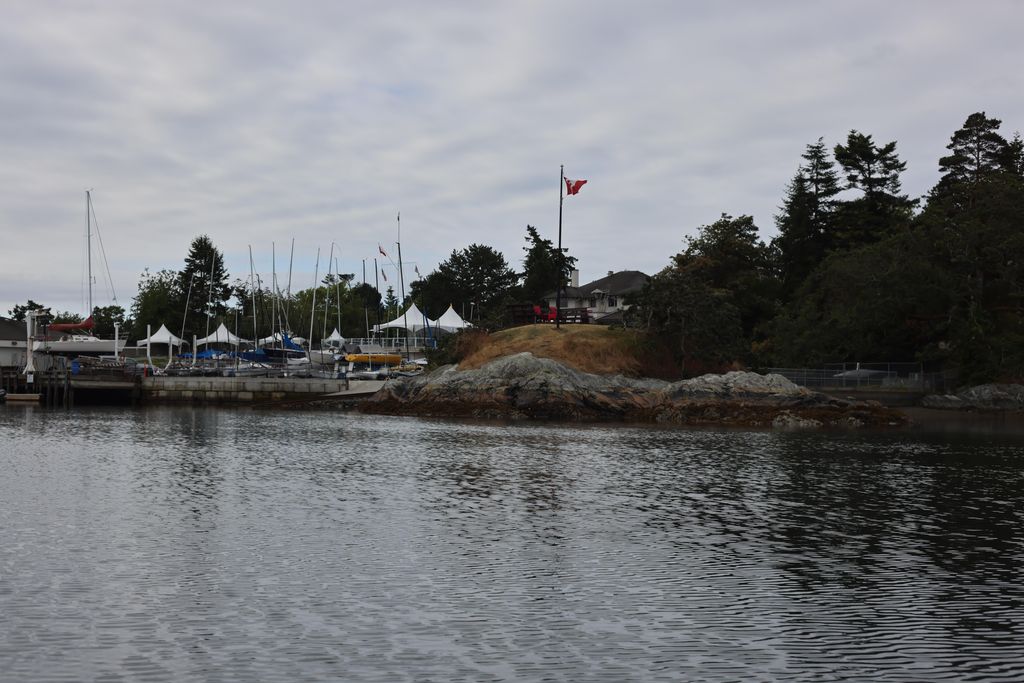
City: victoria